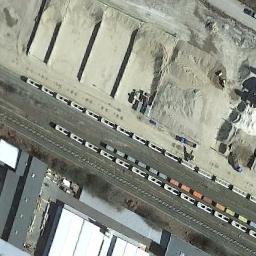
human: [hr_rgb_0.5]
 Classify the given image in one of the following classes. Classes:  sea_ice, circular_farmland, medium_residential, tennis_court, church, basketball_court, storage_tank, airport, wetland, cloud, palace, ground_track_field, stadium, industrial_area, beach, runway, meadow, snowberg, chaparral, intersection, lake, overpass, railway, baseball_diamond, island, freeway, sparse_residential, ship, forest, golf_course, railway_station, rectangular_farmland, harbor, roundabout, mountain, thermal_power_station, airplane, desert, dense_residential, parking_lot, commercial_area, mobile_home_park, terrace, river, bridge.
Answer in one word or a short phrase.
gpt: railway